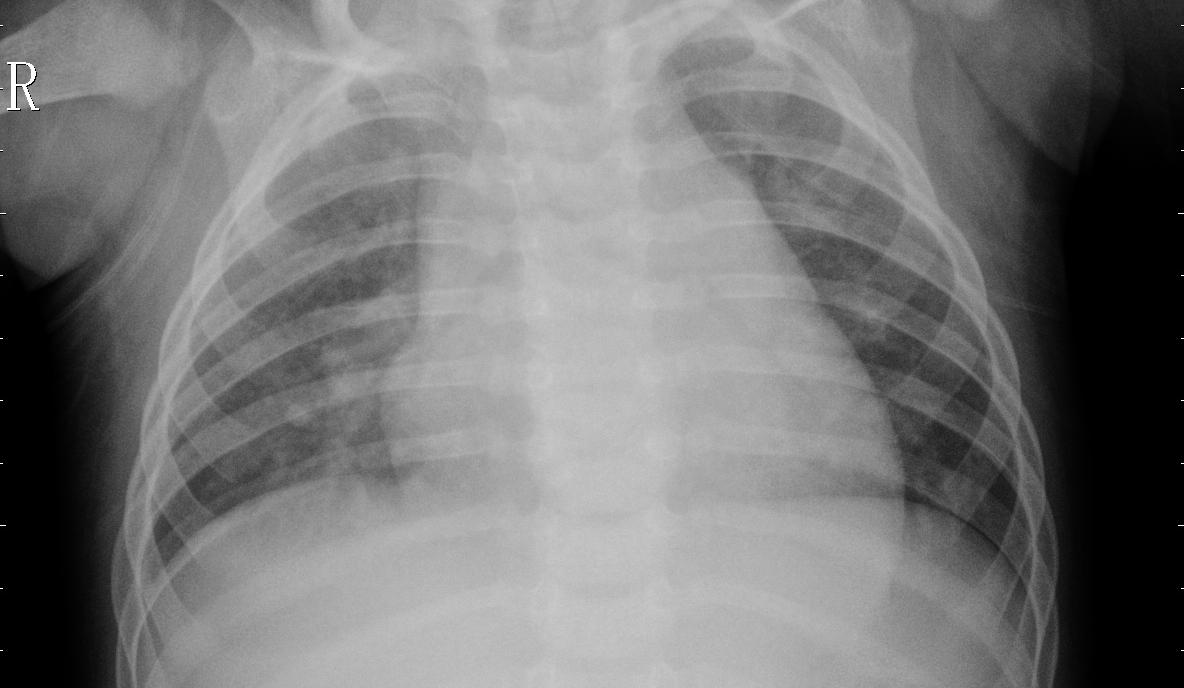
Diagnosis: PNEUMONIA